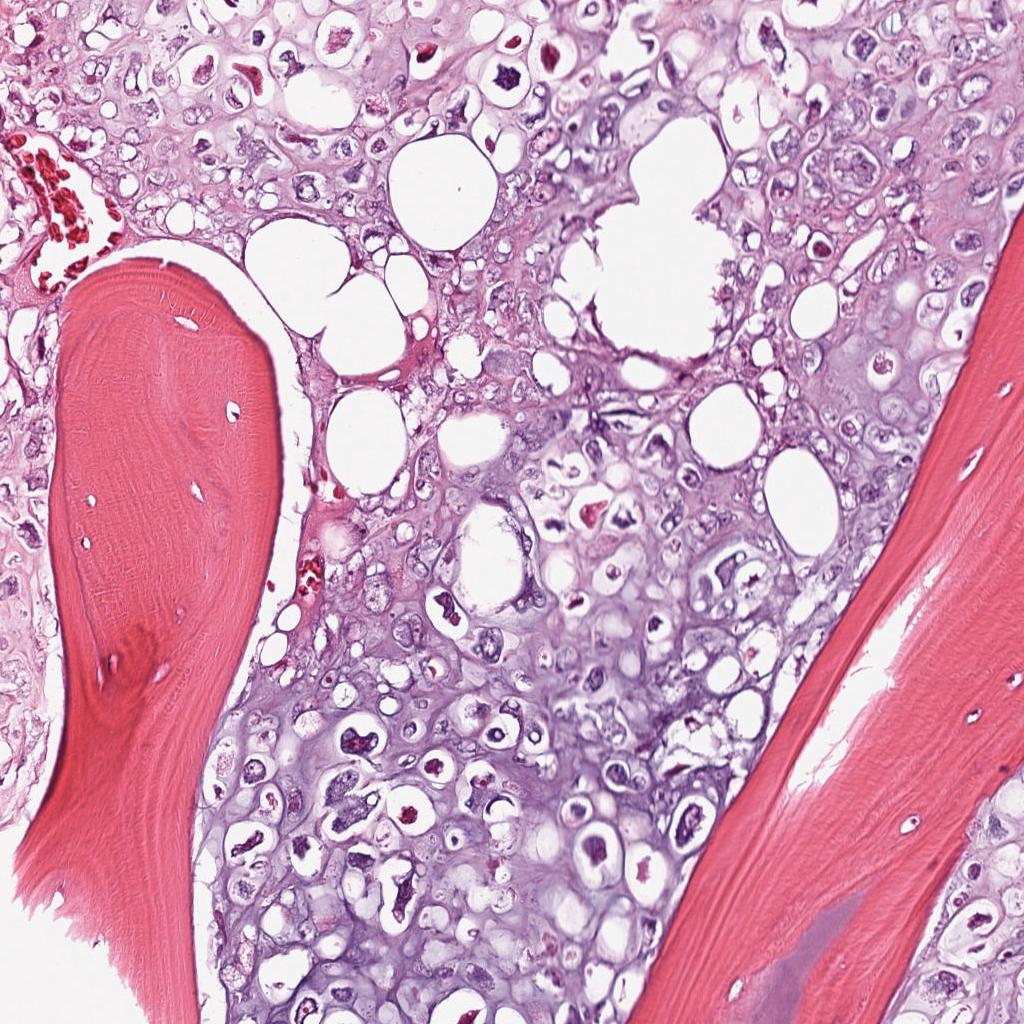
Label: Viable